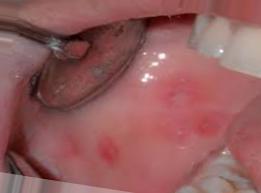
Condition: Mouth Ulcer